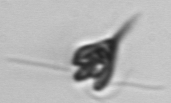
Label: Pyramimonas_longicauda